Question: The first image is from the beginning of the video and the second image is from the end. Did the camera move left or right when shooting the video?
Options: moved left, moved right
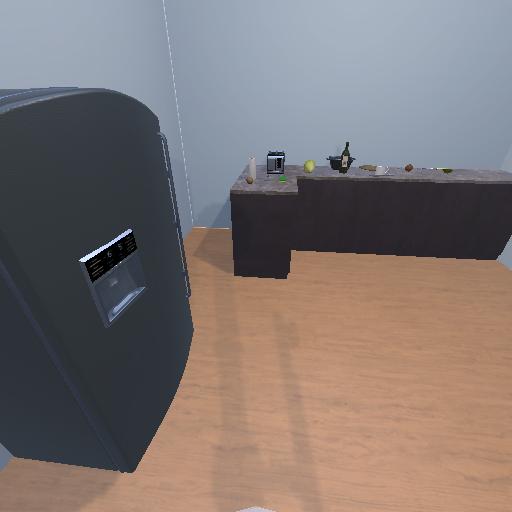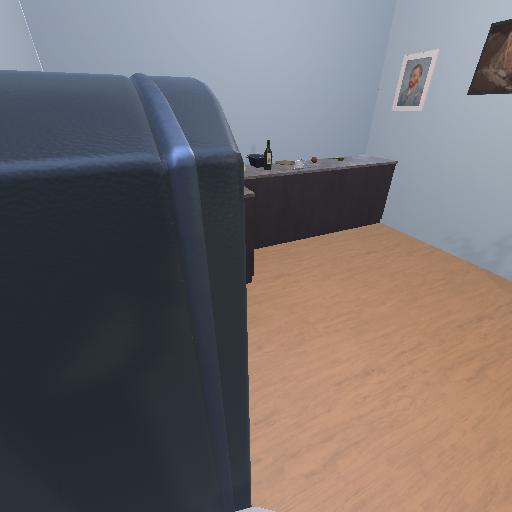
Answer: moved left